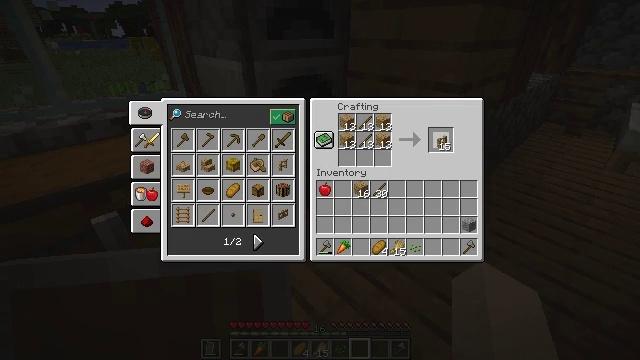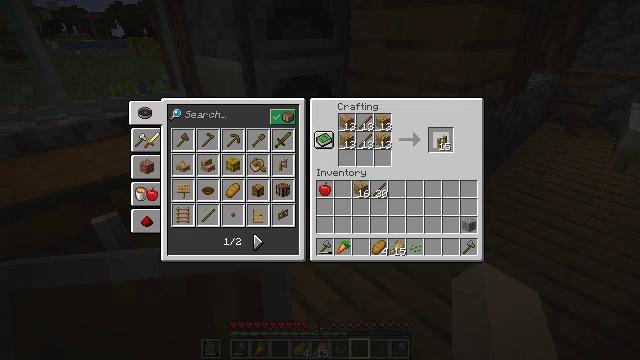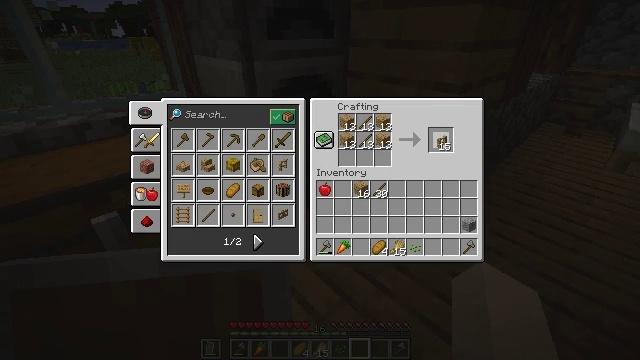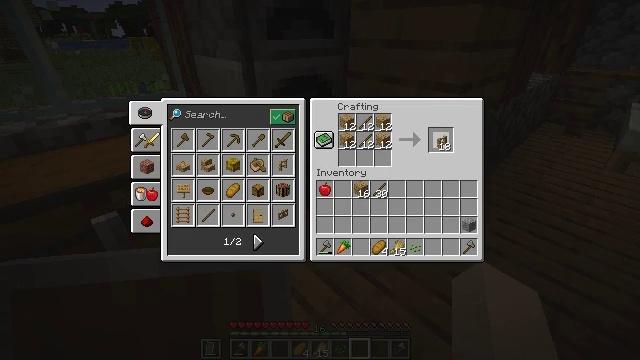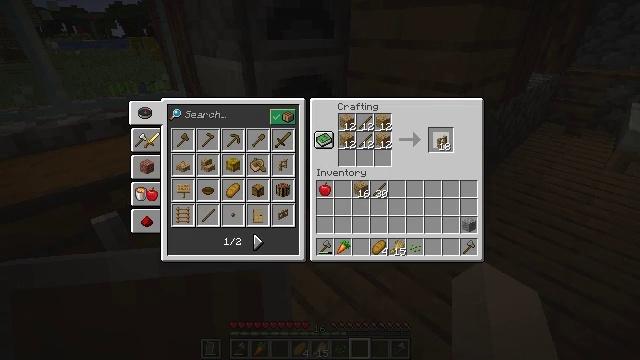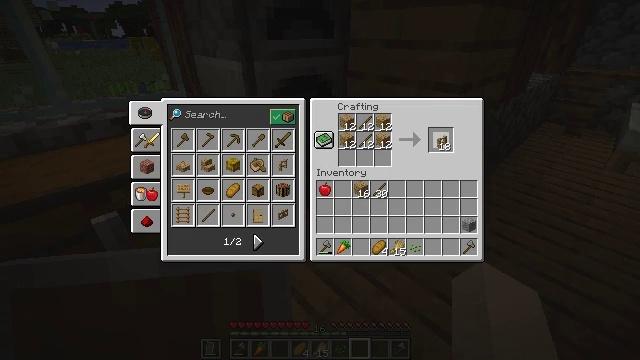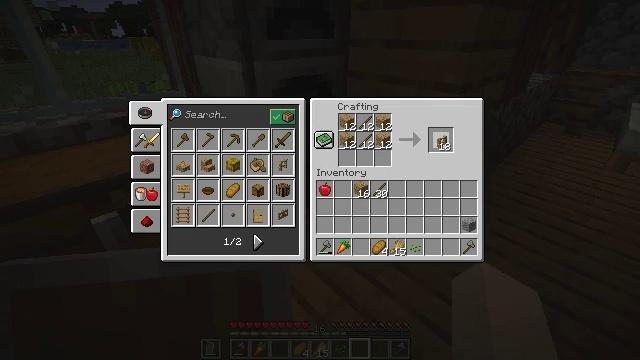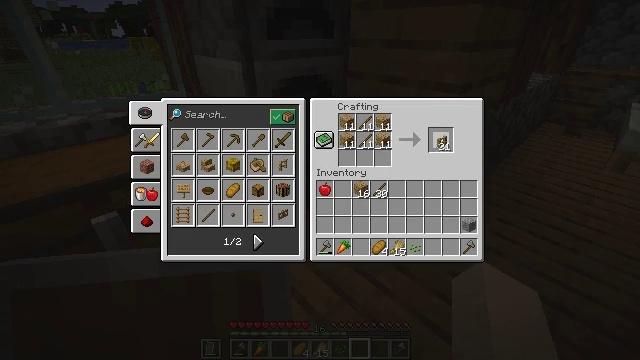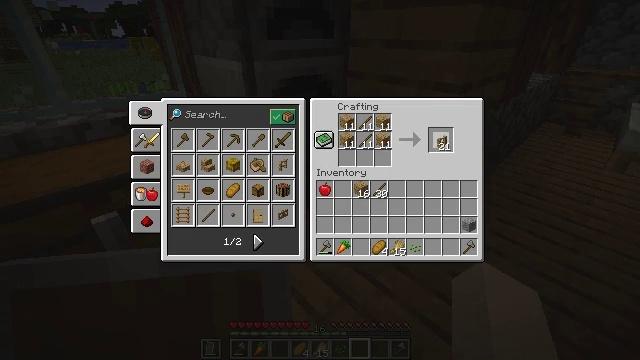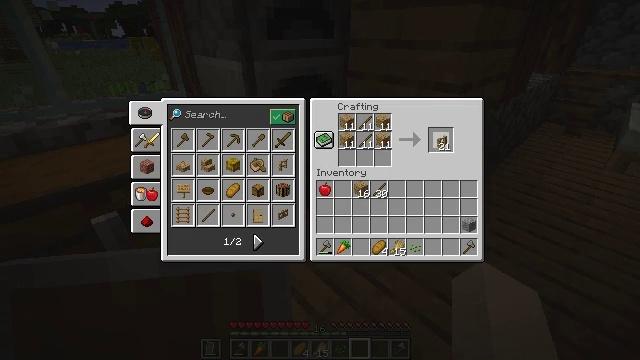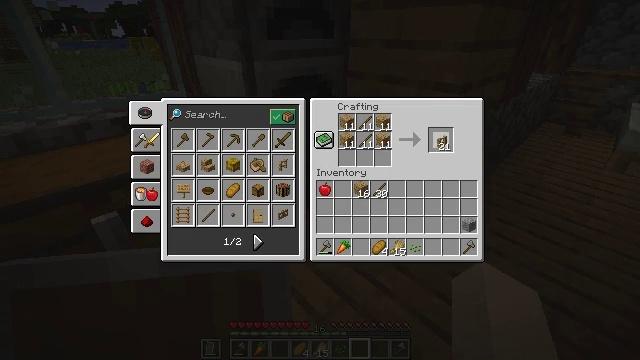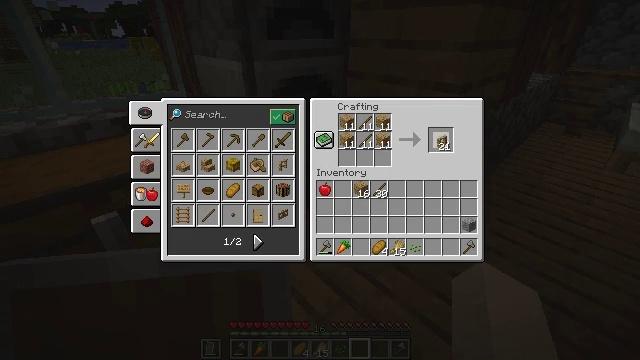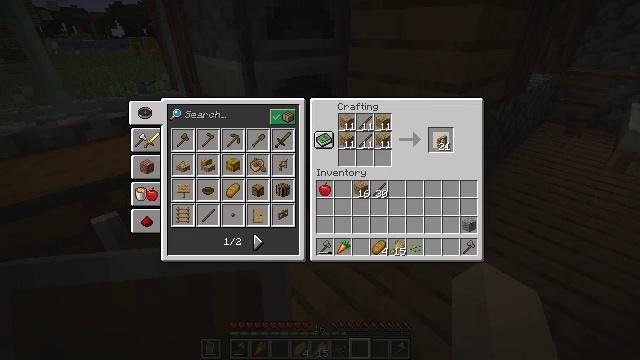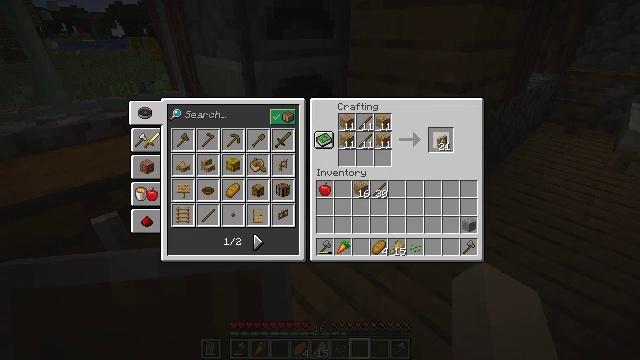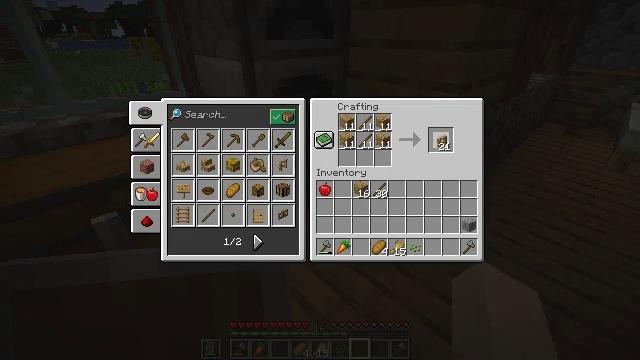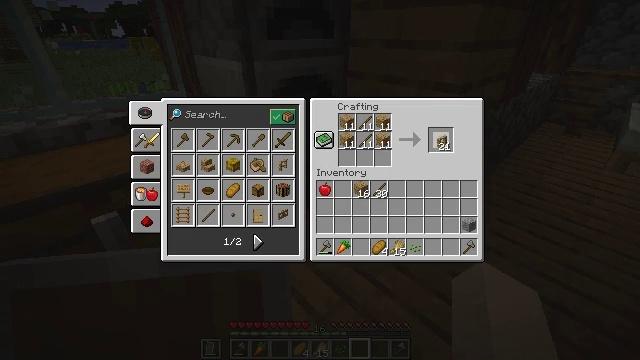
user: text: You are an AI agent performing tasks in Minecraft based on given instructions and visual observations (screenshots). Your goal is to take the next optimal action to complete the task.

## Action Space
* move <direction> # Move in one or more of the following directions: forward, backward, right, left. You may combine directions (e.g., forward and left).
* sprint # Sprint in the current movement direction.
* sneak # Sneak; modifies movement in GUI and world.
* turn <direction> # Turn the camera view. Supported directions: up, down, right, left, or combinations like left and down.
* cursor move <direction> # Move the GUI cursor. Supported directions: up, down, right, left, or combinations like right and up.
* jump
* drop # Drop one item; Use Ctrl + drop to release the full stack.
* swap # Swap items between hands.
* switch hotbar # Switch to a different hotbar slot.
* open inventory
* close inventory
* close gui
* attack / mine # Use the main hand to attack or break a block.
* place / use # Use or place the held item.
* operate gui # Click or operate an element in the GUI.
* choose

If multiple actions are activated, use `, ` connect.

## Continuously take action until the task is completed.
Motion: motion action
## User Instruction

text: Open the crafting table and craft an oak fence with planks and sticks.
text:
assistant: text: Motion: operate gui
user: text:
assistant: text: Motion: operate gui
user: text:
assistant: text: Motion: no_op
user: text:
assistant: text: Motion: operate gui
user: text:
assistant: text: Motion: operate gui
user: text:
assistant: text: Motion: operate gui
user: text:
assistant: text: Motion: no_op
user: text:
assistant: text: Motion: operate gui
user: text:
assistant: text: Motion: operate gui
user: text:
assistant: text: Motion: operate gui
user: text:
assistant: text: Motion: operate gui
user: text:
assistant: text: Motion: operate gui
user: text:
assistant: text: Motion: operate gui
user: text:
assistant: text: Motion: operate gui
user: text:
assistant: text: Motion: operate gui
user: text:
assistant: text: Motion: operate gui
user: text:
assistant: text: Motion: operate gui
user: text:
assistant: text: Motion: operate gui
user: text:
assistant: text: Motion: operate gui
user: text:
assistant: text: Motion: no_op
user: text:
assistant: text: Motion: operate gui
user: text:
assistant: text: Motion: operate gui
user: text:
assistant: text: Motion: operate gui
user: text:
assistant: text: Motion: no_op
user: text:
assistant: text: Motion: no_op
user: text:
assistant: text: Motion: operate gui
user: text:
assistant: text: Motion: operate gui
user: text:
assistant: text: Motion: operate gui
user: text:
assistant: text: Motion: no_op
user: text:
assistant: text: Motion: operate gui